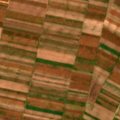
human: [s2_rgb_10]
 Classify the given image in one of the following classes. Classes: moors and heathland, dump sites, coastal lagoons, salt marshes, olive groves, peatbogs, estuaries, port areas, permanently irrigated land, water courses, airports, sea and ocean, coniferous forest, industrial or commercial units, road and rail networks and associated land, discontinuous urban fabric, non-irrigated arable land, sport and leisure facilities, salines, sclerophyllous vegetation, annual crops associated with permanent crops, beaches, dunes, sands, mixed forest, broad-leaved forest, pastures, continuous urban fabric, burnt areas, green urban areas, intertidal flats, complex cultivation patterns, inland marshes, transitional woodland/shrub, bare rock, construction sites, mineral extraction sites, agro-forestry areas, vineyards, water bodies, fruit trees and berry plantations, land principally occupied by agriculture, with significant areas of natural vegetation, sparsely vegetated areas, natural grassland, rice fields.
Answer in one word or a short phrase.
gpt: non-irrigated arable land